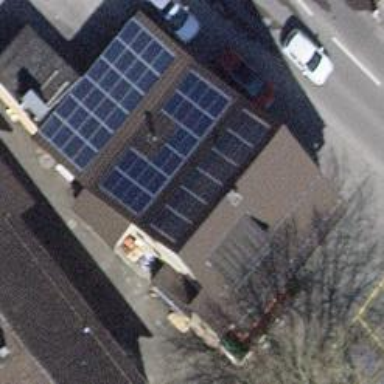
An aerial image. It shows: Restaurant building.